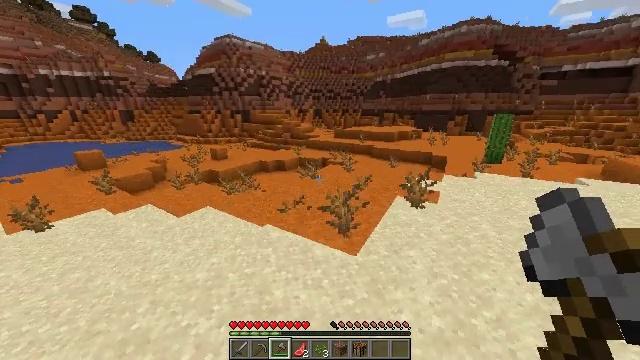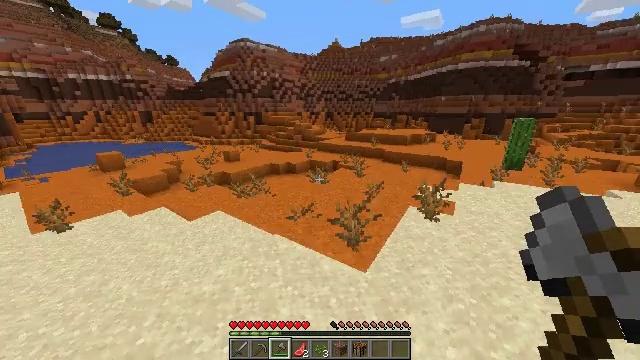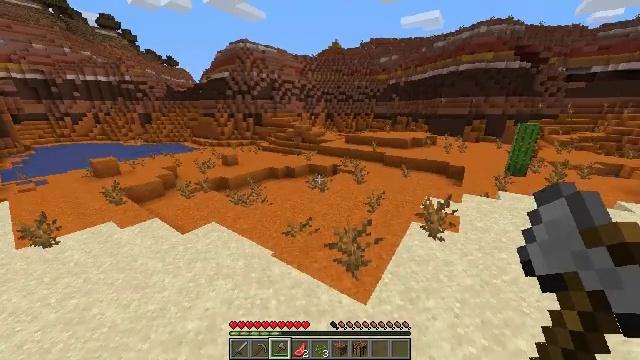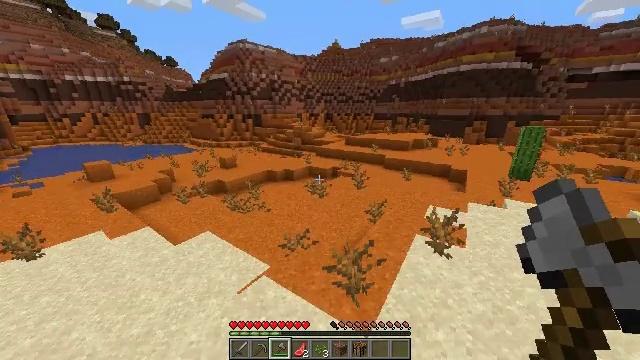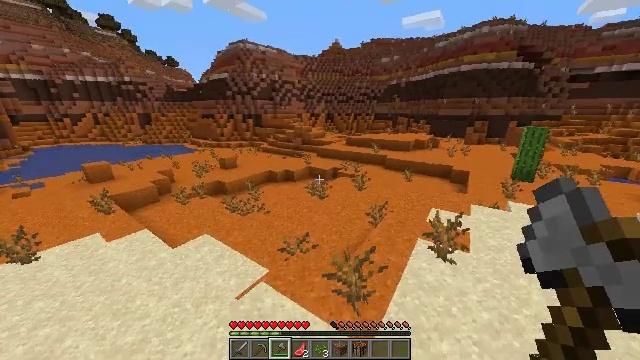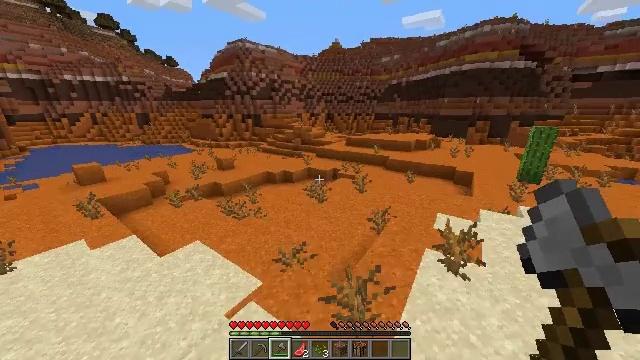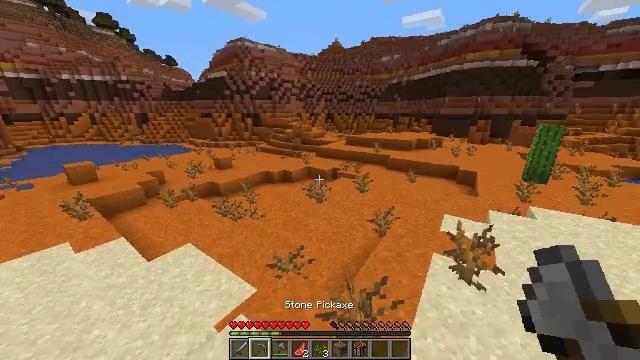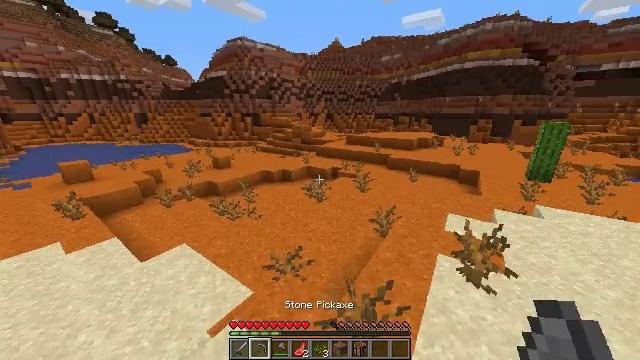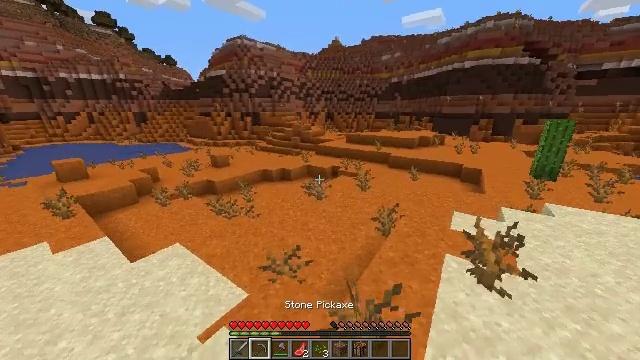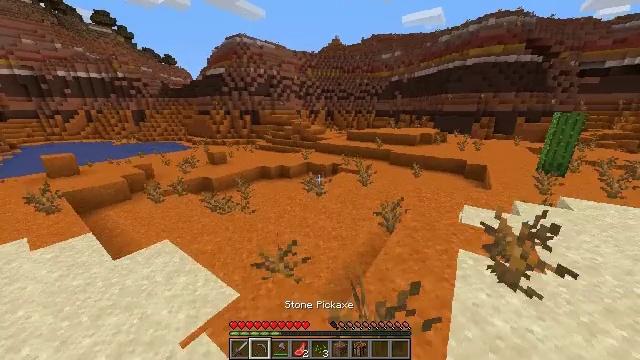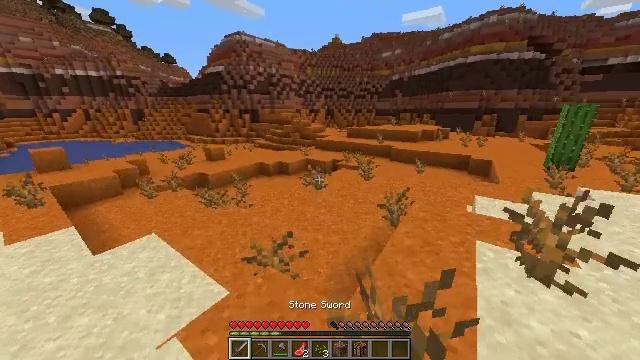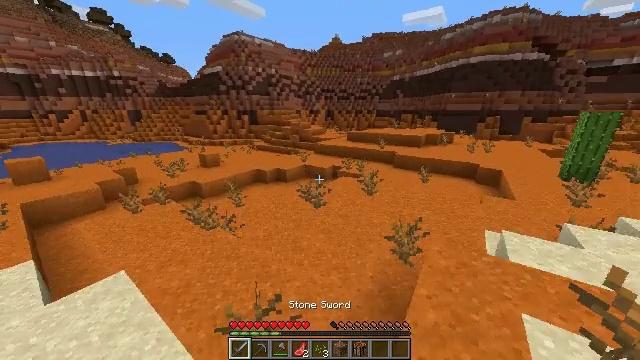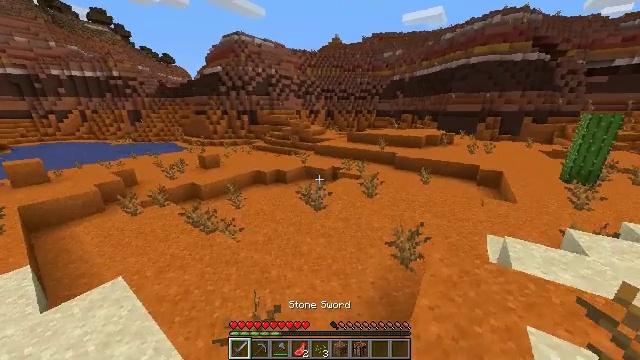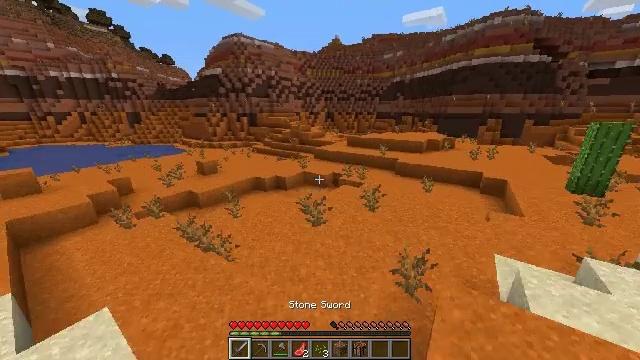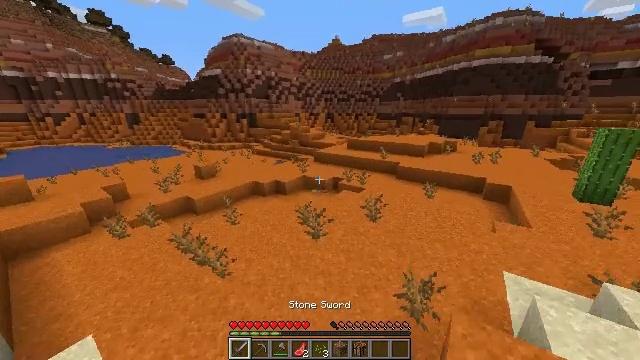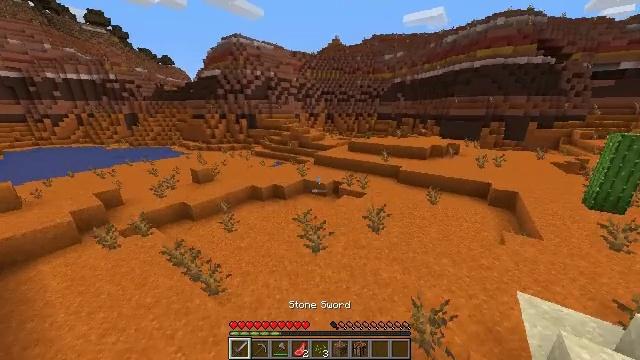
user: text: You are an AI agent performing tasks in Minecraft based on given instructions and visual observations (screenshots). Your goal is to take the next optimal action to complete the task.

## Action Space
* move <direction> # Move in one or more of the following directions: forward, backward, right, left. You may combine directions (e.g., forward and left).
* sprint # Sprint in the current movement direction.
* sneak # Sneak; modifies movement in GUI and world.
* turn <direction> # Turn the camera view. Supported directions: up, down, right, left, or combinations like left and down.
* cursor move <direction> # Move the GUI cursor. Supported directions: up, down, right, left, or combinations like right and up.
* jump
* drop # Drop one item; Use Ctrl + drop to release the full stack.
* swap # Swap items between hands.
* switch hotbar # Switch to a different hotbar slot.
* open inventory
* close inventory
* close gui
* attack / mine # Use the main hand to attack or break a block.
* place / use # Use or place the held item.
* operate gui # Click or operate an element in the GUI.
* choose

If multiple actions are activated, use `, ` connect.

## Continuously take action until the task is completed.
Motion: motion action
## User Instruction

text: Break the brown terracotta for materials.
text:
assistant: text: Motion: move forward, sprint, turn left, jump
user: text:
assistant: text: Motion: move forward, sprint, jump
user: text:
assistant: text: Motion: move forward, sprint, jump
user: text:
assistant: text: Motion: move forward, sprint, jump
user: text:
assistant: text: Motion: move forward, sprint, jump
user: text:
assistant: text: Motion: move forward, sprint, jump
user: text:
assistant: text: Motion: move forward, sprint, jump
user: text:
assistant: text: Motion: move forward, sprint, jump
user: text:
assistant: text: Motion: move forward, sprint, jump
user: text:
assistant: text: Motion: move forward, sprint, jump
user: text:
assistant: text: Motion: move forward, sprint, jump
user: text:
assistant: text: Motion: move forward, sprint, jump
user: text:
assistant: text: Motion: move forward, sprint, jump
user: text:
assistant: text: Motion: move forward, sprint, jump
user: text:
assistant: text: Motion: move forward, sprint, jump
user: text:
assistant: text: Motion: move forward, sprint, jump
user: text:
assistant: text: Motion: move forward, sprint, turn right, jump
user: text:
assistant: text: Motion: move forward, sprint, turn right, jump
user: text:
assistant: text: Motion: move forward, sprint, turn right, jump
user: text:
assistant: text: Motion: move forward, sprint, jump
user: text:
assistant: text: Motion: move forward, sprint, turn right, jump
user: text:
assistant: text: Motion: move forward, sprint, turn right, jump
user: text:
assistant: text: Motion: move forward, sprint, jump
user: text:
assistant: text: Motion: move forward, sprint, turn right, jump
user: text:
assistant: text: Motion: move forward, sprint, turn right, jump
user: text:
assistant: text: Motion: move forward, sprint, jump
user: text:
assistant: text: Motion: move forward, sprint, jump
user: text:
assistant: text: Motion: move forward, sprint, turn right, jump
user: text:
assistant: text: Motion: move forward, sprint, jump
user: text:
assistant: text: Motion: move forward, sprint, jump